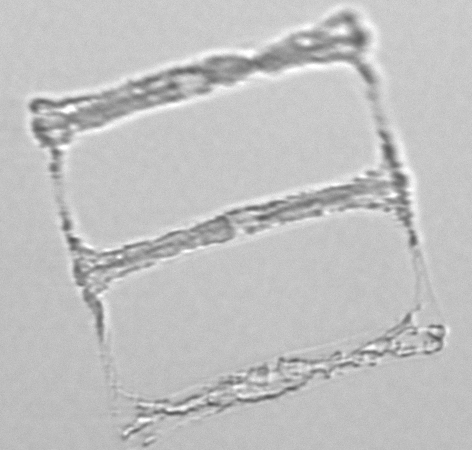
Label: Eucampia